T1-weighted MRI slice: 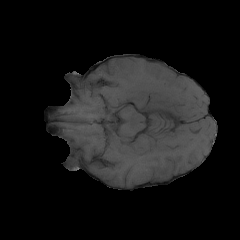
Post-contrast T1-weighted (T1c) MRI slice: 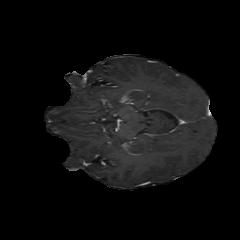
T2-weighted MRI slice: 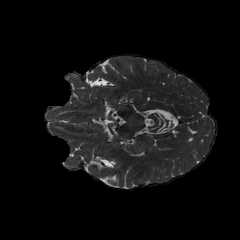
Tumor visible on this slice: no